Question: I'm not sure if the title was well picked, sorry for that. If this was already covered please let me know where I couldn't find it.
For an analysis that I am doing, I am working in JupyterLab mainly scanpy. I want to see the number of cells that are coexpressing certain genes in a leiden clustering. So far I was trying with pandas crosstab function and I get the number for each cluster.
However, I have two conditions and there I'm struggling to separate the samples to get the cell counts separately.
The code I am using to get the total cell number which works fine.
'''
pd.crosstab(adata_proc.obs['leiden_r05'], adata_proc.obs['CoEx'])
'''
The code where I am struggling to get the numbers for the samples. I know that the 'aggfunc = ','.join' is not the correct way but this is to explain what the problem is.
'''
pd.crosstab(adata_proc.obs['leiden_r05'], adata_proc.obs['CoEx'], adata_proc.obs['sample'], aggfunc = ','.join)
'''
I can get the name of the conditions out in the table but I don't want this. I want the numbers for the 2 conditions. How is this possible? Maybe there is a way to do this in a separate function?

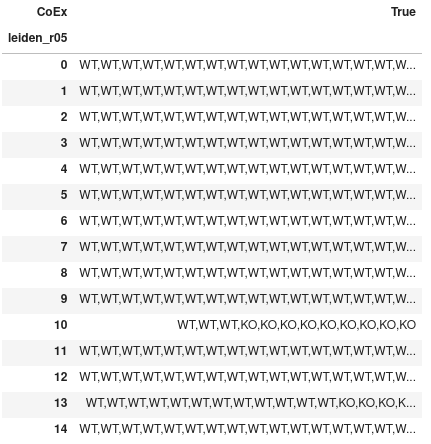
Answer: Edit:
Using 'crosstab', you'll need to add the 'CoEx' column to the index, and use the 'sample' as the column of interest:
'''
pd.crosstab(index=[adata_proc.obs['leiden_r05'],adata_proc.obs['CoEx']], columns=[adata_proc.obs['sample']])
'''
I suggest using the '.groupby' function:
'''
adata_proc.obs.groupby(['leiden_r05','CoEx'])["sample"].value_counts()
'''
Another option (a bit of an abuse) is the <URL>. In your case it be:
'''
pd.pivot_table(adata_proc.obs, index=["leiden_r05"], columns=["CoEx","sample"],values='barcode', aggfunc=len, fill_value=0)
'''
*The 'values' argument is here only to reduce the amounts of columns, an artifact of using an unfit method